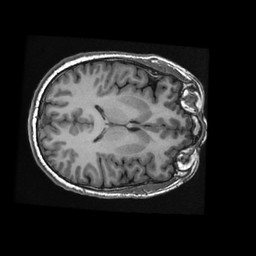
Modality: T1w
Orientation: axial
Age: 33
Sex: male
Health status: healthy
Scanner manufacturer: ge
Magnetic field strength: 3 T
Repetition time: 0.008384 s
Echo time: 0.003112 s